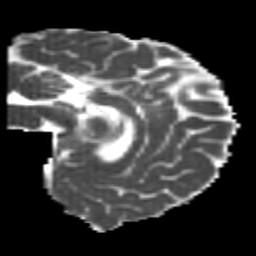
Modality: MD
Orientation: sagittal
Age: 23
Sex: male
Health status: healthy
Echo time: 0.074 s